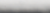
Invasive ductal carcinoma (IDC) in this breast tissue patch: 0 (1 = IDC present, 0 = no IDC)